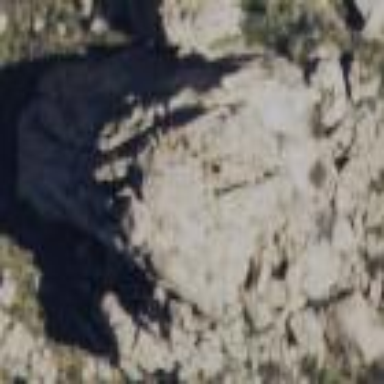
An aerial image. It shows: Landscape of bare rock.